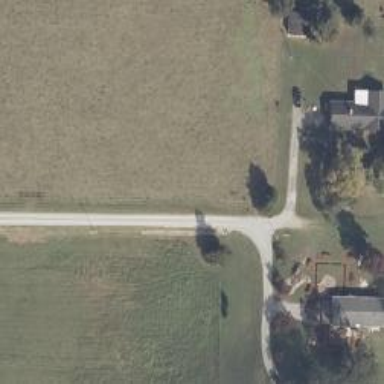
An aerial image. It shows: Driveway leading to service road.